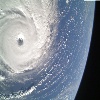
Label: cloud